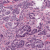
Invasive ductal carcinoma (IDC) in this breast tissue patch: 1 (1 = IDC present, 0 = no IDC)